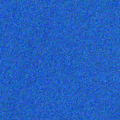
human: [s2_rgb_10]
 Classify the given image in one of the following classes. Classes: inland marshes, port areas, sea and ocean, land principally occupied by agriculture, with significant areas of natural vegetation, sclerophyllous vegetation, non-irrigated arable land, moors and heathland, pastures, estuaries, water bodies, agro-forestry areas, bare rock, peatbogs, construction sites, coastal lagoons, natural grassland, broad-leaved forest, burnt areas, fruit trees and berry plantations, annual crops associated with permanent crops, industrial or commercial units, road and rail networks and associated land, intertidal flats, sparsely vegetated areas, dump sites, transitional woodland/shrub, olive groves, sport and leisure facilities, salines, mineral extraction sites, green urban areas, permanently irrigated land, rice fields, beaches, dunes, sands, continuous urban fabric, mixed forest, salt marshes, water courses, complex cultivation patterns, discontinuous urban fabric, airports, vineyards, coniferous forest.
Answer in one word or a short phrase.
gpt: sea and ocean